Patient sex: M
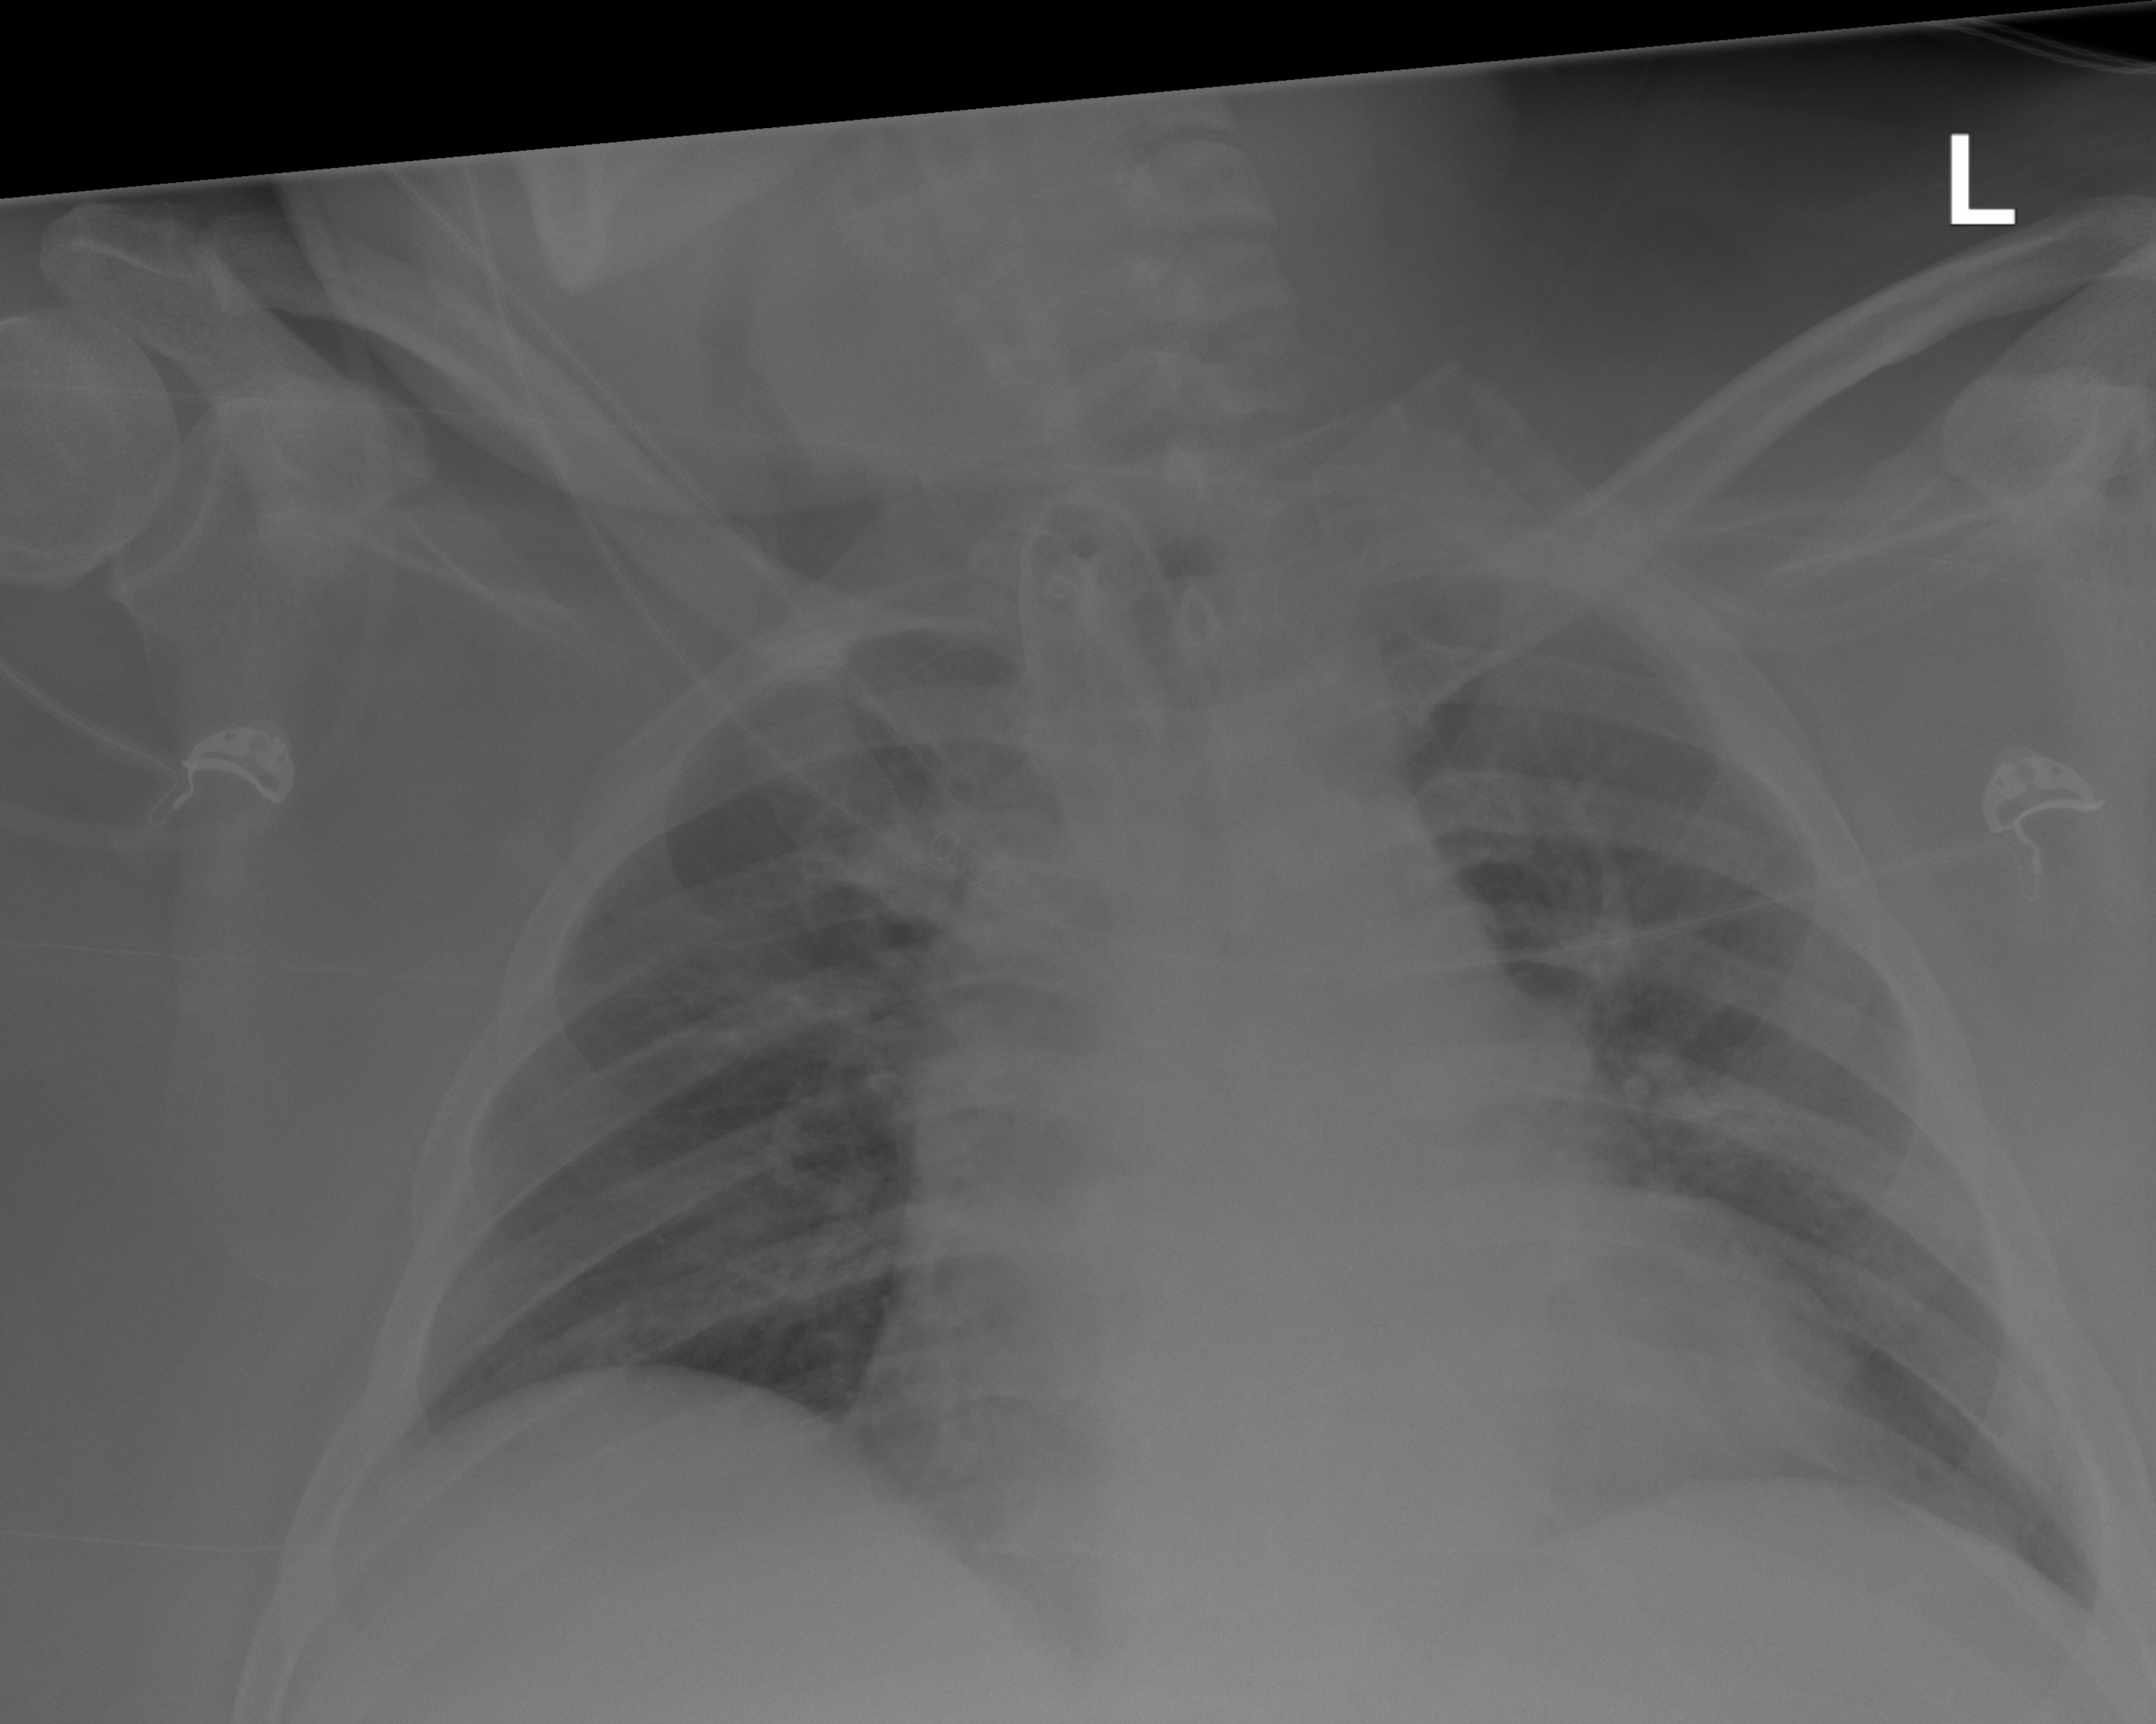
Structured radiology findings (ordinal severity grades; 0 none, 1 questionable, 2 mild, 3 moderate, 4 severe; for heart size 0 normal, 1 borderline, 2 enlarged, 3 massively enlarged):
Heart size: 2
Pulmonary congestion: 2
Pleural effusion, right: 0
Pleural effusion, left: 2
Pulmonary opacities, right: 1
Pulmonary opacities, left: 2
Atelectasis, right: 0
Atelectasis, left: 0